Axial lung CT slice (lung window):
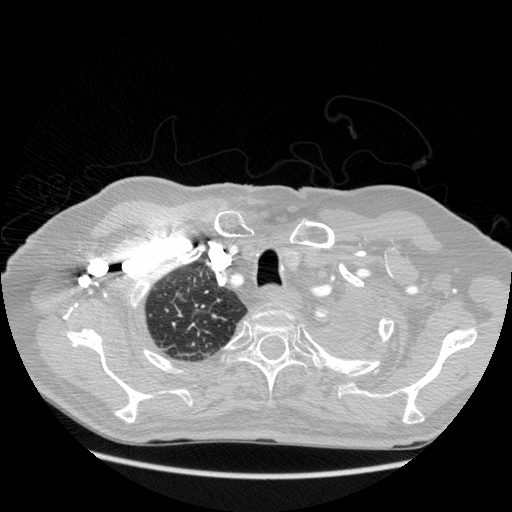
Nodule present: no